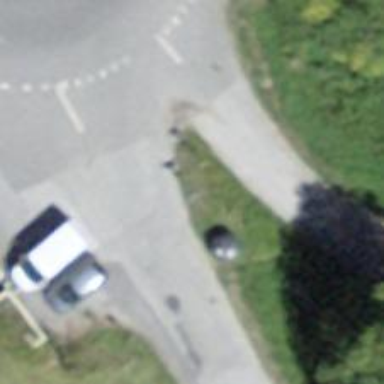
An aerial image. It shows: Bus stop with platform for public transport.